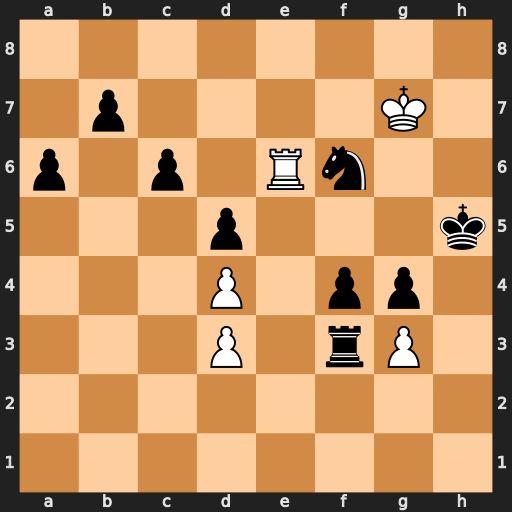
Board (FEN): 8/1p4K1/p1p1Rn2/3p3k/3P1pp1/3P1rP1/8/8
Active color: w
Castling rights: -
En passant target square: -
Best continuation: Re5#